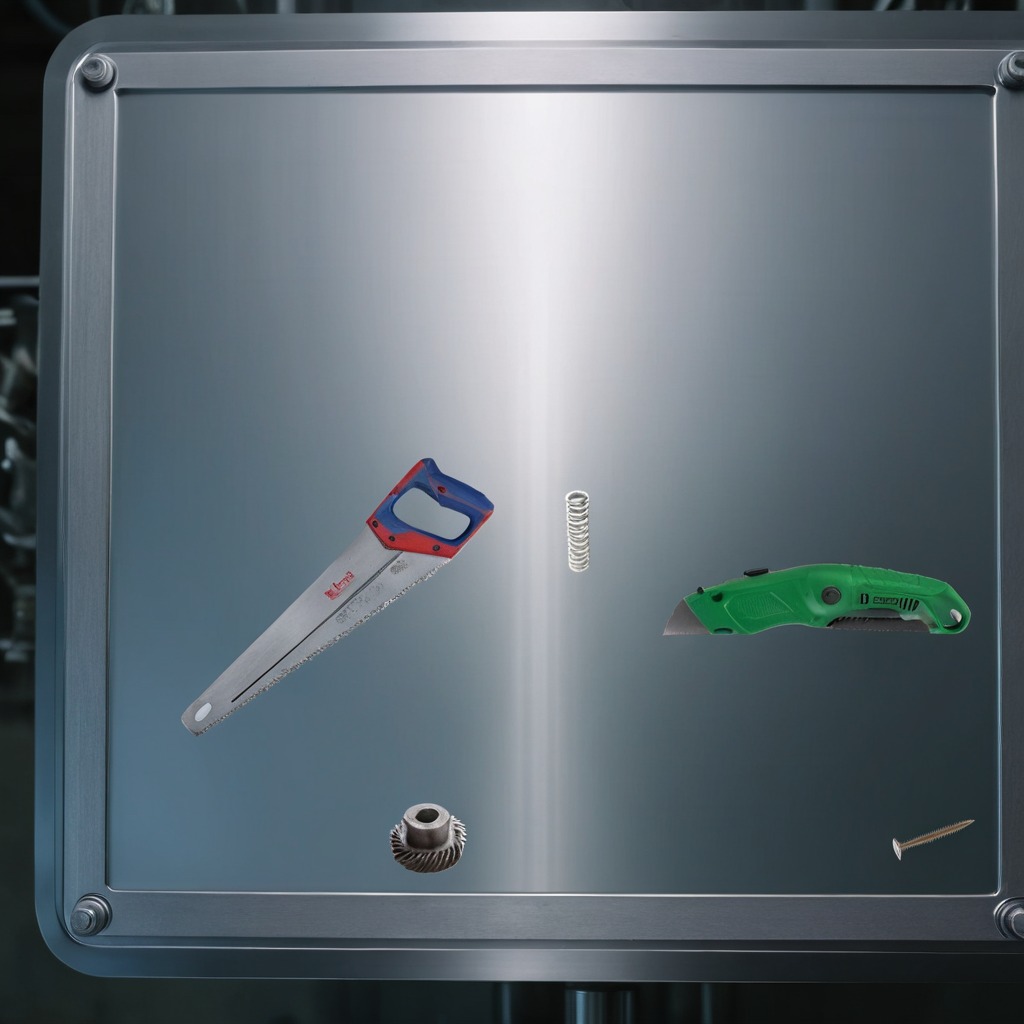
A steel gear with teeth, a utility knife, an iron nail, a coiled metal spring, and a handheld metal saw are lying on the metal table.